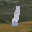
Label: 1